Question: I am very new to VS 2013. I am using visual basic. I created a folder named "assets" and placed 'mq.mdb' into this folder. Then from Solution Explorer of VS 2013, right clicked on 'mq.mdb' and selected include in project. The file is also listed in project properties. My program works in debug and release mode, i.e. it uses mq.mdb file from assets folder.
(please have a look at the attached screenshot)
(Forgot to mention earlier that) I have also set Build Action property of MDB file to Content and the Build. MDB file is also included in the Publish Settings.

I even visited the location. It's path is very long, but .mdb file is present there too, but i am still getting errors. I am stuck here for hours.
---
(if it helps in solving query) I am calling MS access database like this -
'''
dbProvider = "PROVIDER=Microsoft.Jet.OLEDB.4.0;"
dbSource = "Data Source = " + AppDomain.CurrentDomain.BaseDirectory + "assets/mq.mdb;"
dbPassword = "Jet OLEDB:Database Password=password;"
con.ConnectionString = dbProvider & dbSource & dbPassword
con.Open()
sql = "SELECT * FROM tblTest"
da = New OleDb.OleDbDataAdapter(sql, con)
da.Fill(ds, "Test")
con.Close()
'''
Thanks. Regards,
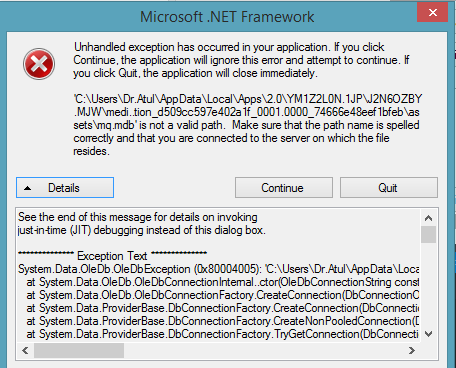
Answer: Select the MDB file in the Solution Explorer and then set its Build Action property to Content and build. Go to the Publish page of the project properties and click the Application Files button. You should find that the MDB file is listed as Included in the publish.
When you publish such an app, ClickOnce detects that the MDB file is a data file and installs it in a specific folder dedicated to data files. The absolute path of that folder is not revealed to you but you don't need it. You use the '|DataDirectory|' place-holder in your connection string to refer to it and it gets resolved at run time. You can change your code to:
'''
dbSource = "Data Source = |DataDirectory|\mq.mdb;"
'''
There's really no need to use those three separate variables for the connection string because you can use a single string literal but, if you really want to set each value separately, I suggest that you use a connection string builder, e.g.
'''
Dim builder As New OleDbConnectionStringBuilder
builder.Provider = "Microsoft.Jet.OLEDB.4.0"
builder.DataSource = "|DataDirectory|\mq.mdb"
builder.Add("Jet OLEDB:Database Password", "password")
Dim connection As New OleDbConnection(builder.ConnectionString)
'''